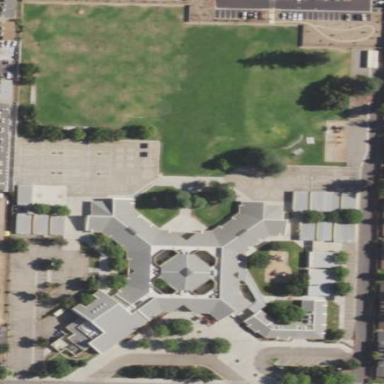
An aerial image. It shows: School.